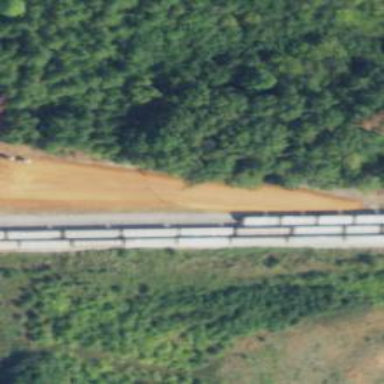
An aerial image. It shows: Railway spur for agricultural freight transportation.